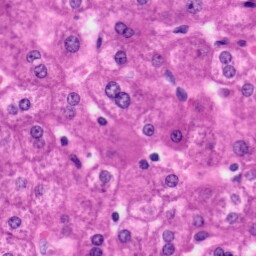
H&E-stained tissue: Liver